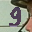
Label: 9